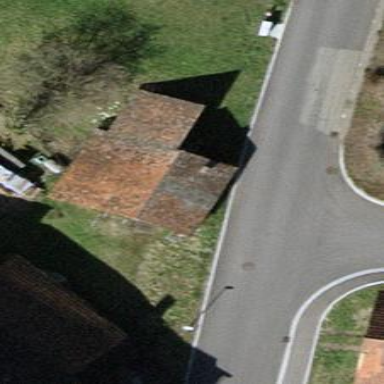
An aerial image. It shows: Shed.